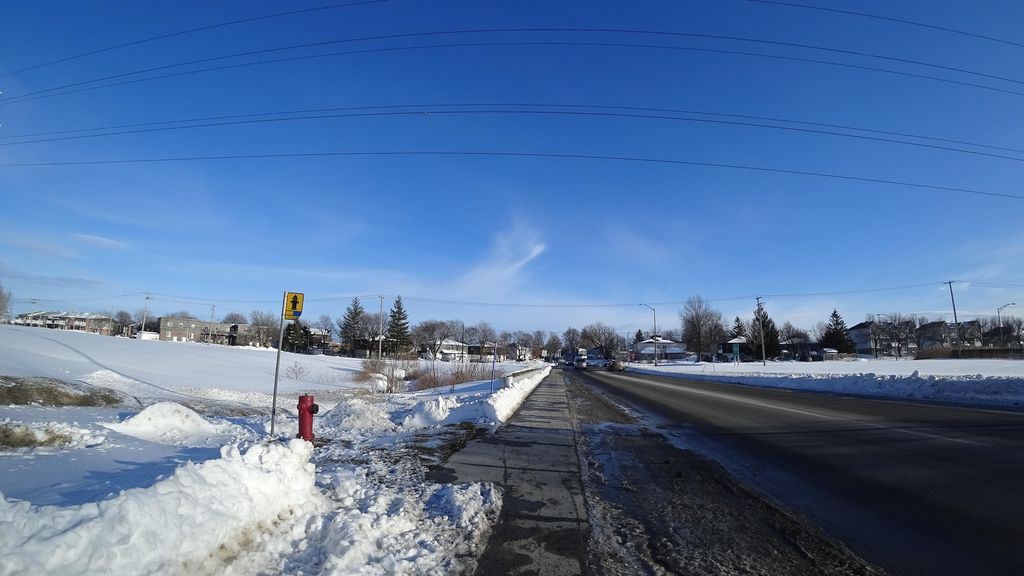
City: quebec_city